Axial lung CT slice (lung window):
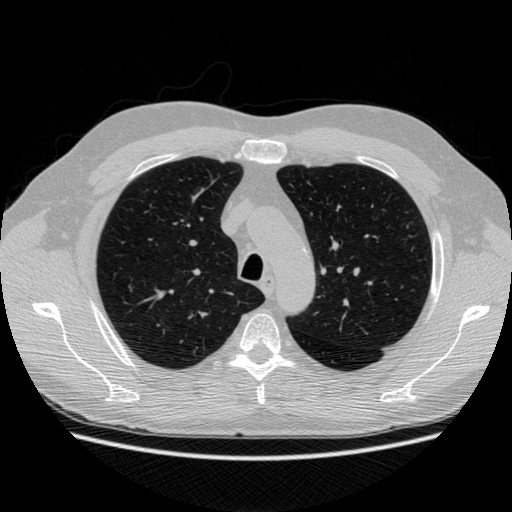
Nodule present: no